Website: apple
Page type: payment
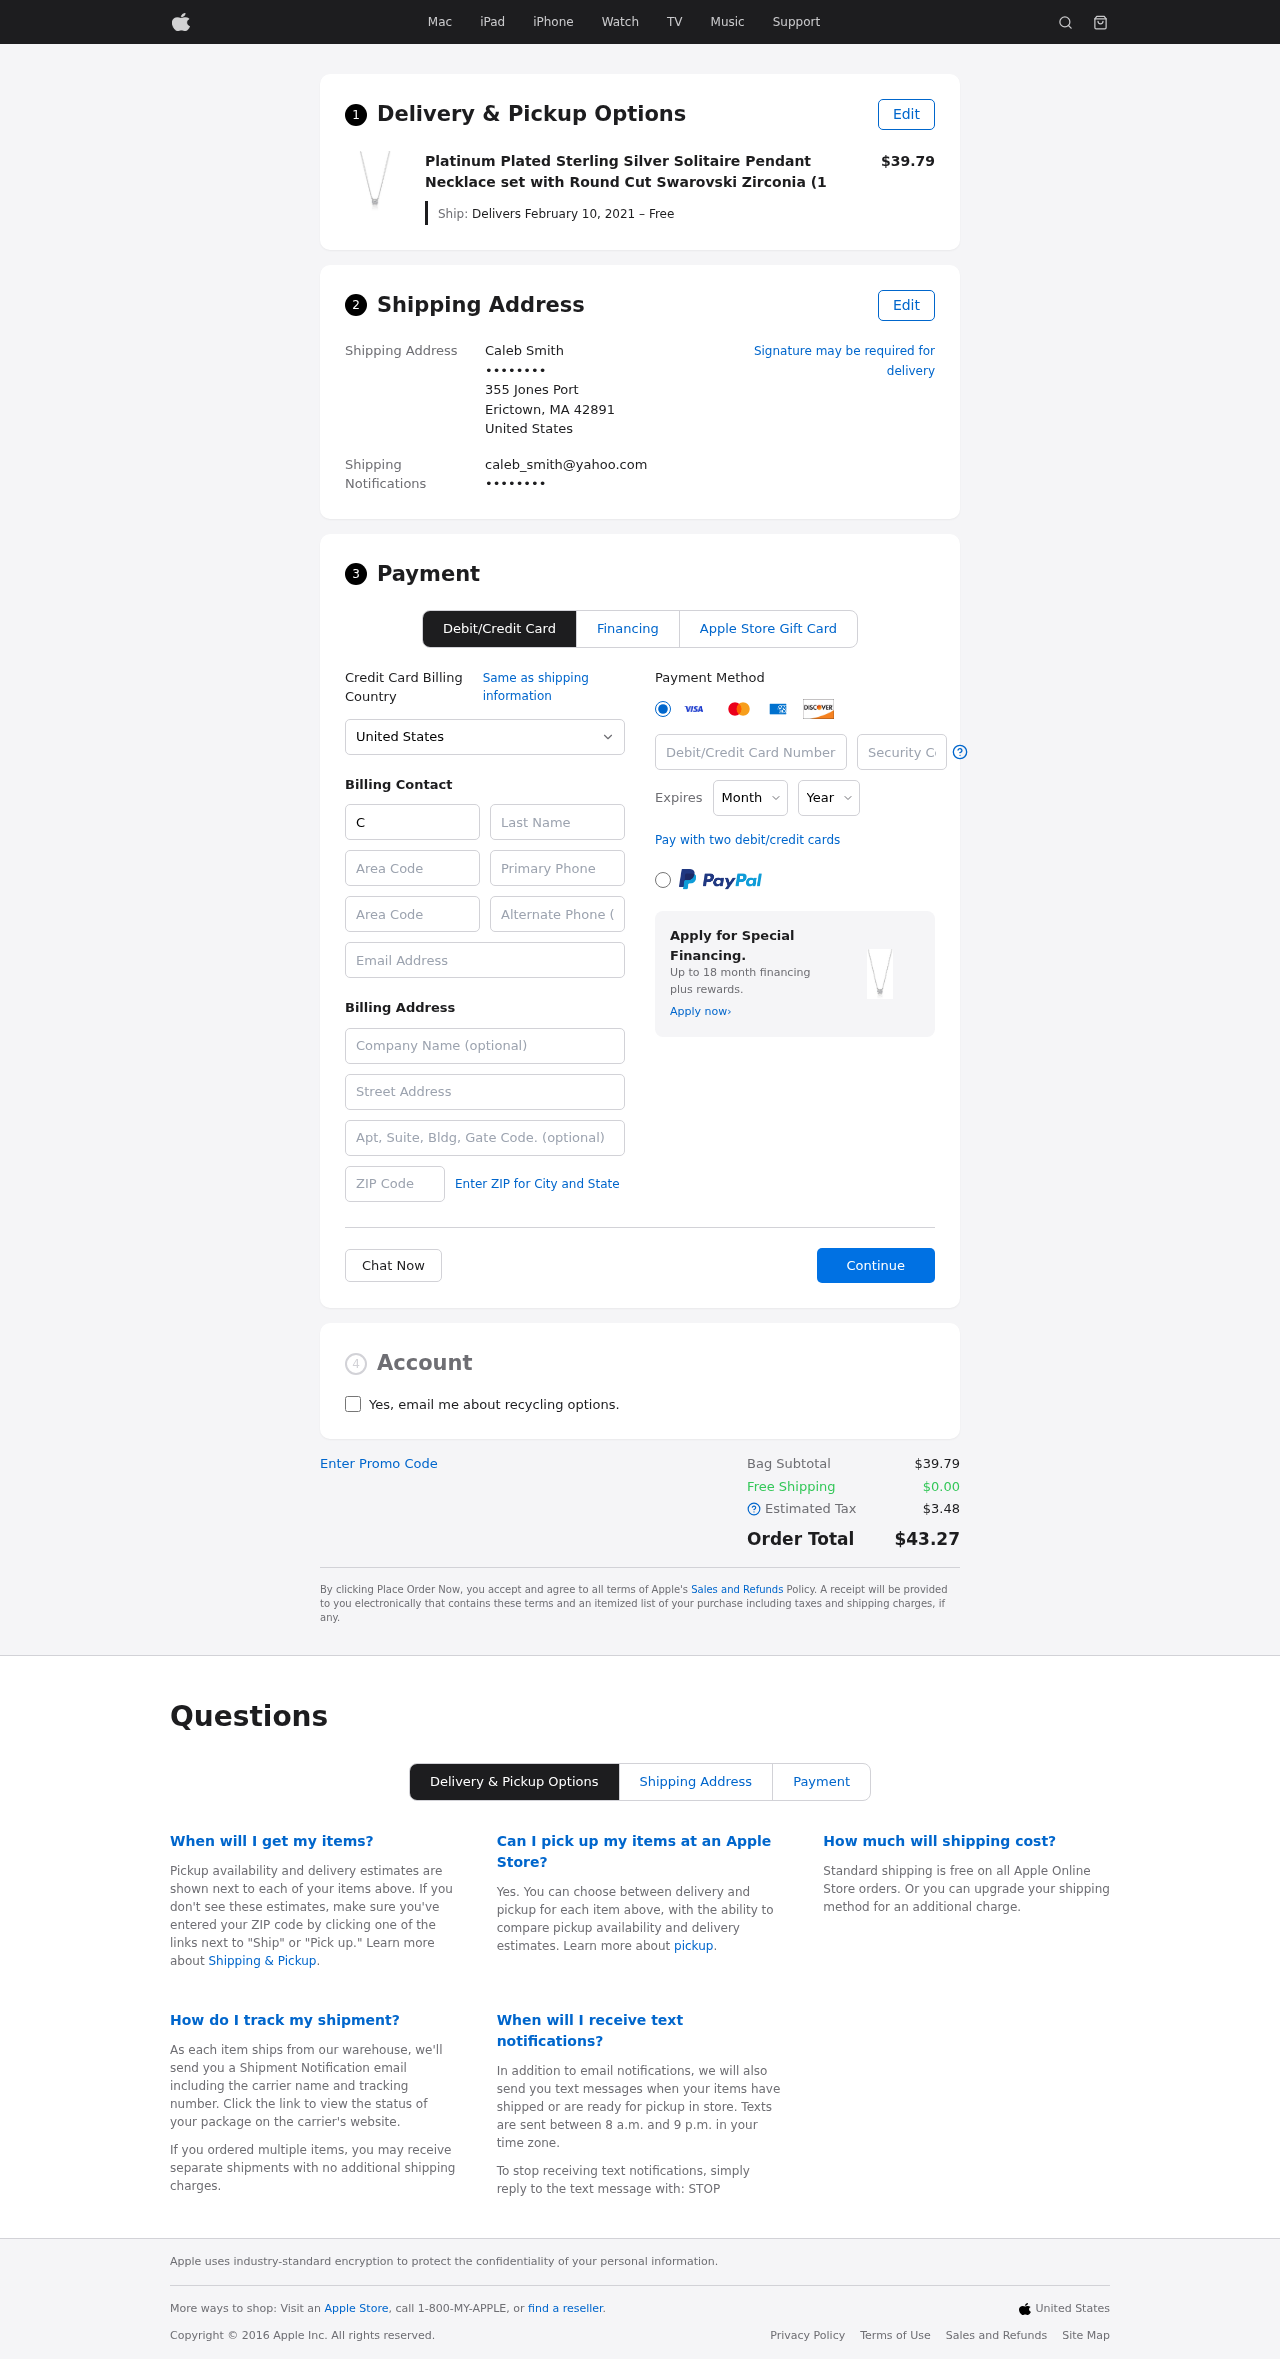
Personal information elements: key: PII_CARD_CVV
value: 367
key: PII_CARD_EXPIRY_MONTH
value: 02
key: PII_CARD_EXPIRY_YEAR
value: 28
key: PII_CARD_NUMBER
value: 2258 6837 2397 8290
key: PII_CITY_STATE_ZIP
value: Erictown, MA 42891
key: PII_COUNTRY
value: United States
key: PII_EMAIL
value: caleb_smith@yahoo.com
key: PII_EMAIL2
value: caleb_smith@yahoo.com
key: PII_FIRSTNAME
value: Caleb
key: PII_FULLNAME
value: Caleb Smith
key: PII_LASTNAME
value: Smith
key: PII_PHONE3
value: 7329789342
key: PII_PHONE_ALT
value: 9562412845
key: PII_PHONE_ALT_AREA
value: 956
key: PII_PHONE_AREA
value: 732
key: PII_SECURITY_CODE
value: AL01
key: PII_STREET
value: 355 Jones Port
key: PII_PHONE
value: ••••••••
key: PII_PHONE2
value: ••••••••
Product elements: key: PRODUCT1_NAME
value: Platinum Plated Sterling Silver Solitaire Pendant Necklace set with Round Cut Swarovski Zirconia (1
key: PRODUCT1_PRICE
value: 39.79
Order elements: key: ORDER_DELIVERY_DATE
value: Delivers February 10, 2021 – Free
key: ORDER_SUBTOTAL
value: $39.79
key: ORDER_SHIPPING_COST
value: $0.00
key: ORDER_TAX
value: $3.48
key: ORDER_TOTAL
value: $43.27